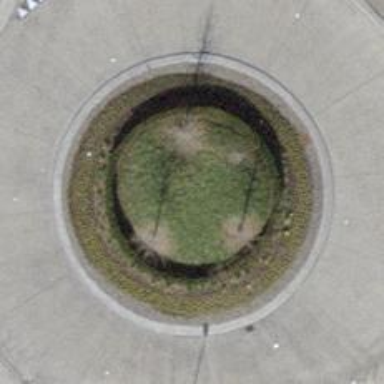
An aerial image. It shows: Secondary road around roundabout.